Interaction volume radius: 5 \u00c5
Interaction volume height: 40 \u00c5
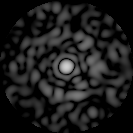
Disorder parameter: 0.8354